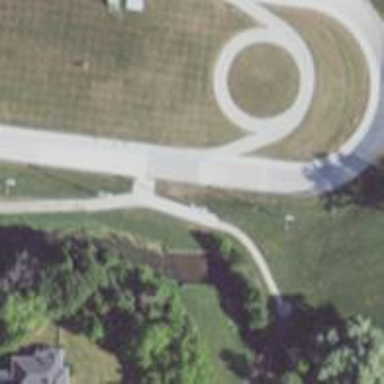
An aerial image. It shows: Concrete cycling track located in leisure land area.